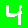
Digit: 4